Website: bh-photo
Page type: store-pickup
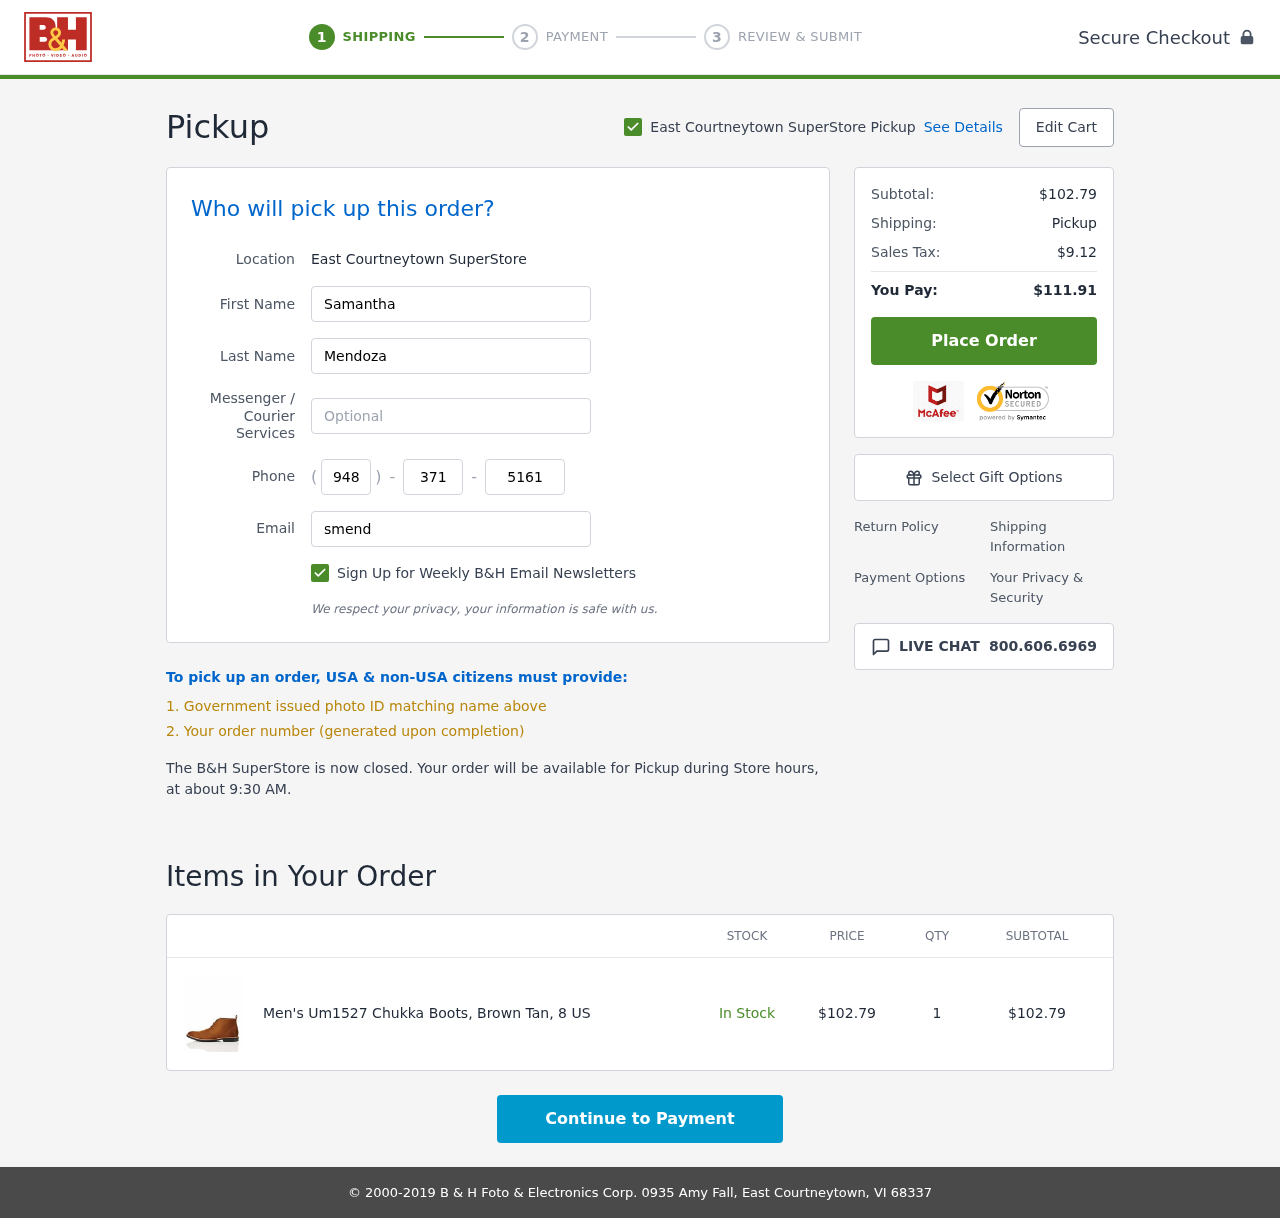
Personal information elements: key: PII_EMAIL
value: smendoza@yahoo.com
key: PII_FIRSTNAME
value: Samantha
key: PII_LASTNAME
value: Mendoza
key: PII_LOCATION1_CITY
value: East Courtneytown SuperStore Pickup
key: PII_LOCATION1_CITY
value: East Courtneytown SuperStore
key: PII_PHONE_AREA
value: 948
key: PII_PHONE_PREFIX
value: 371
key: PII_PHONE_SUFFIX
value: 5161
Product elements: key: PRODUCT1_NAME
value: Men's Um1527 Chukka Boots, Brown Tan, 8 US
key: PRODUCT1_PRICE
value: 102.79
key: PRODUCT1_QUANTITY
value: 1
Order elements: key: ORDER_SUBTOTAL
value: $102.79
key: ORDER_TAX
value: $9.12
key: ORDER_TOTAL
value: $111.91